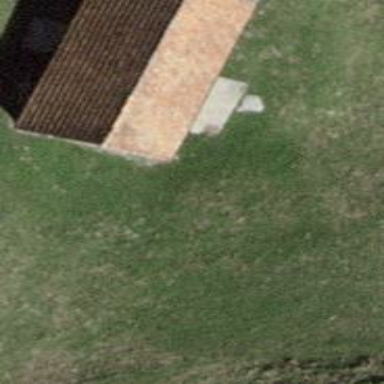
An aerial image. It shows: Shed.